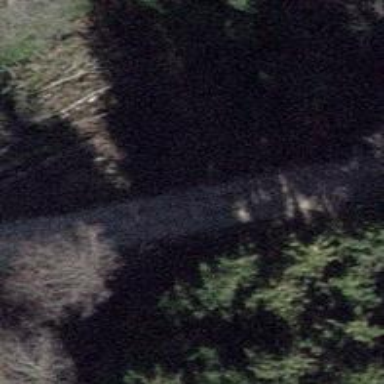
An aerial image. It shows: Culvert tunnel under ditch.